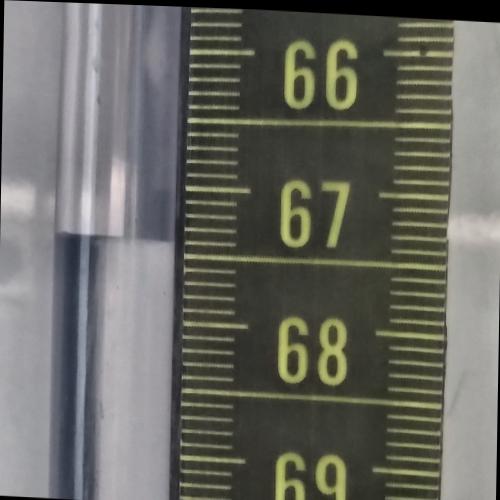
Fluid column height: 67.4 cm